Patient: sex M, age 72
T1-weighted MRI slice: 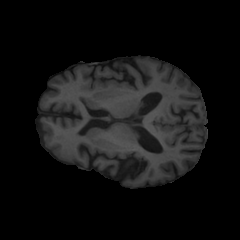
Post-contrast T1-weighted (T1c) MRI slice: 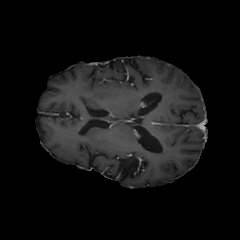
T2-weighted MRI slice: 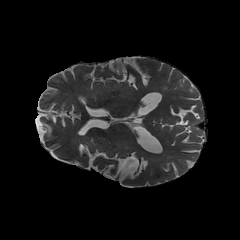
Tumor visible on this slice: no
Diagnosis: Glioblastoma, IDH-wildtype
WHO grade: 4